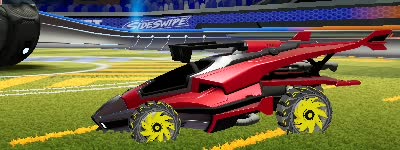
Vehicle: aftershock